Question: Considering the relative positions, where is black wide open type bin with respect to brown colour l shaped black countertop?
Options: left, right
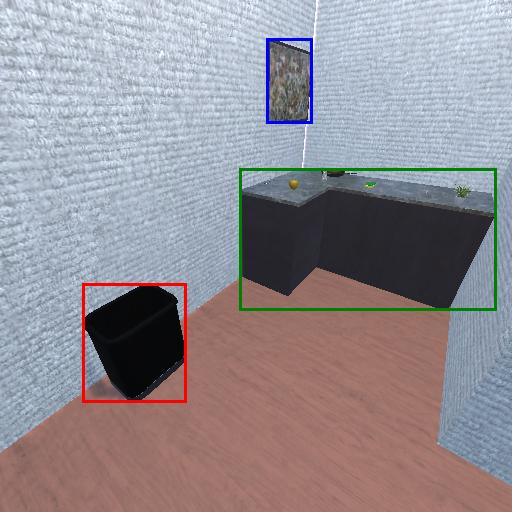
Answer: left